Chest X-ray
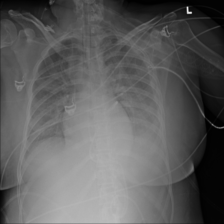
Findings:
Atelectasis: negative
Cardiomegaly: negative
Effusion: positive
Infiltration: positive
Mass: negative
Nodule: negative
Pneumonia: negative
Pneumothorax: negative
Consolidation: negative
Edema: positive
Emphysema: negative
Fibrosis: negative
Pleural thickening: negative
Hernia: negative